Question: I am playing with CSS and buttons and I would like the text History to be over the centre of the button, but it appears at the top of the cell. How can I get it into the middle vertically?

CSS
'''
a.button {
background: url(button.png) no-repeat 0 0;
width: 150px;
height: 62px;
display: block;
}
'''
HTML
'''
<td align="center" valign="middle" >
<a href="history.htm" class="button"/><b>HISTORY</b></a>
</td>
'''
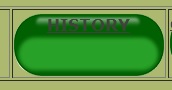
Answer: If it's only one line text, than i usually use 'line-height' = 'height''''
a.button {
background: green;
width: 150px;
height: 62px;
display: block;
line-height: 62px;
text-align: center;
}
'''
'''
<a href="history.htm" class="button"/><b>HISTORY</b></a>
'''